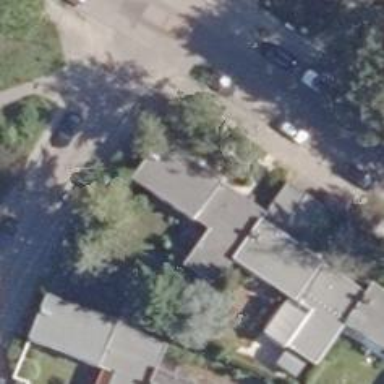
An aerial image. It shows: Flat-roofed house.